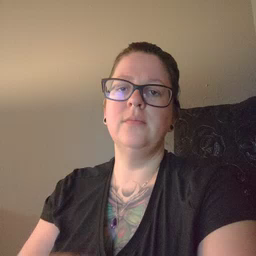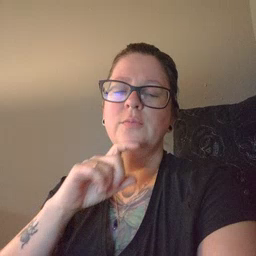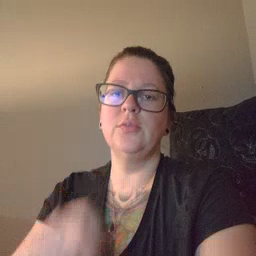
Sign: garbage